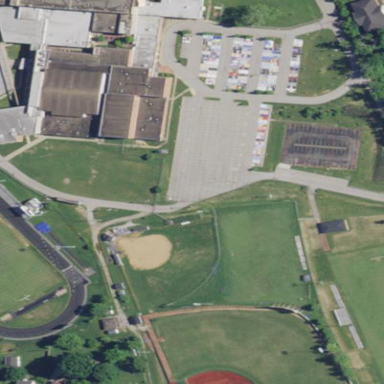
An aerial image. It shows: School.